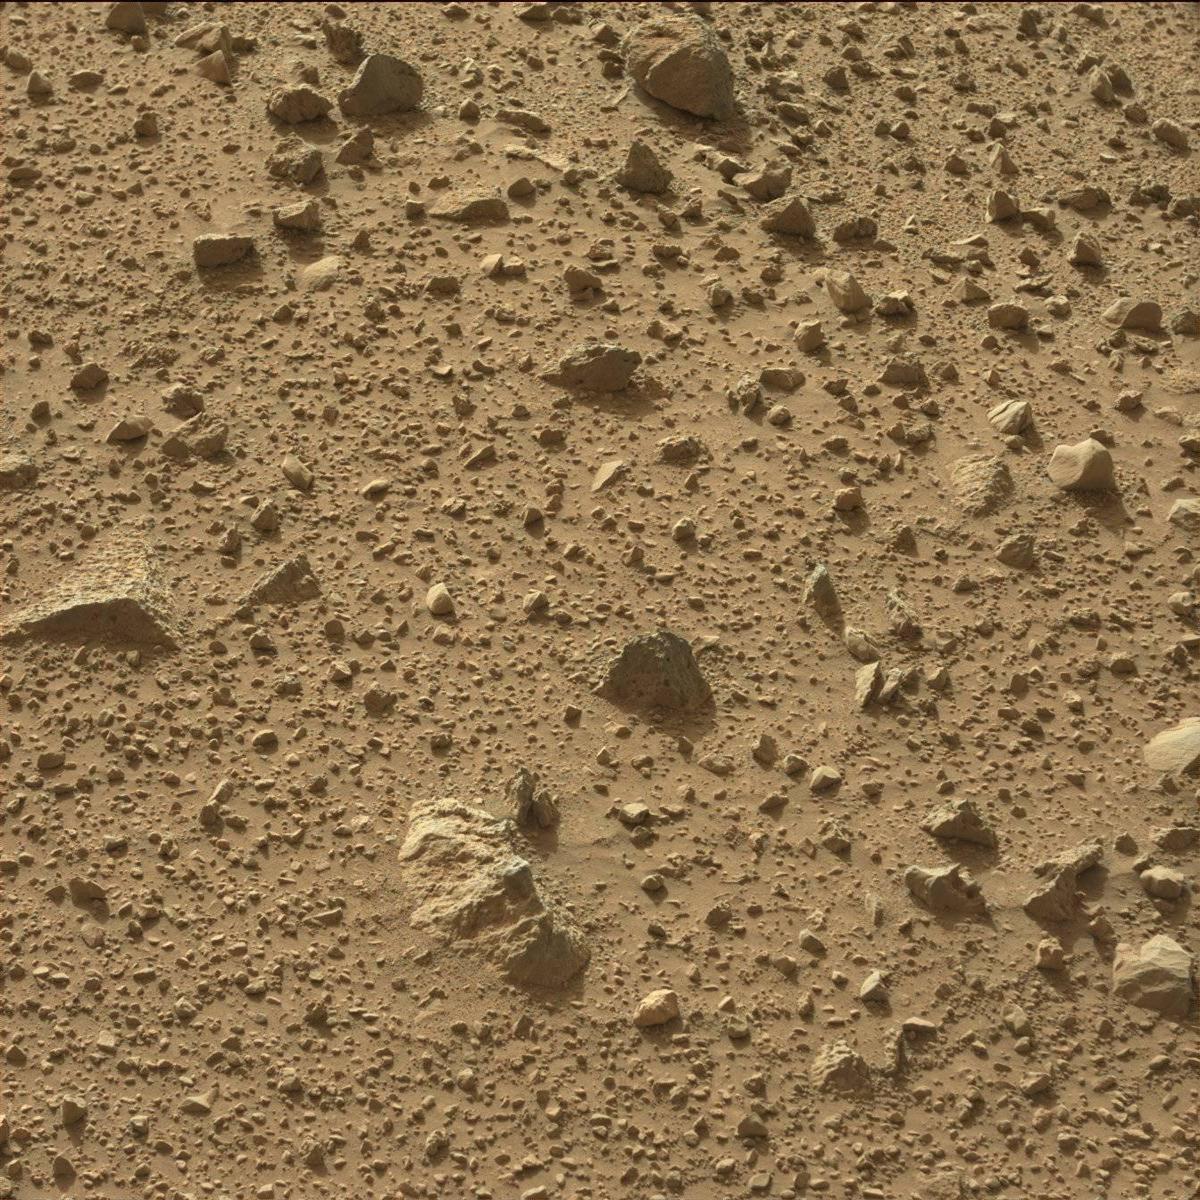
Terrain classes present: Bedrock, Rock, Sand / Soil